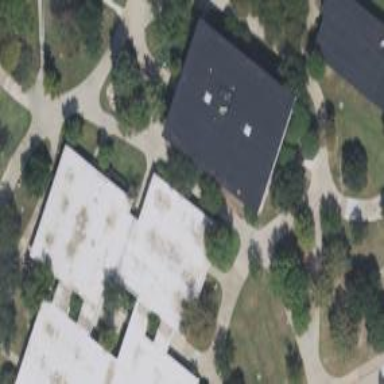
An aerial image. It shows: College building.